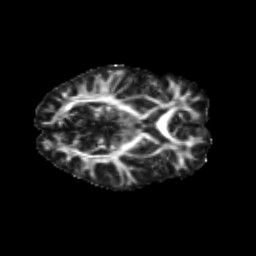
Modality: FA
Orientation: axial
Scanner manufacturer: siemens
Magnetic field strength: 3 T
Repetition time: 9.2 s
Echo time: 0.084 s